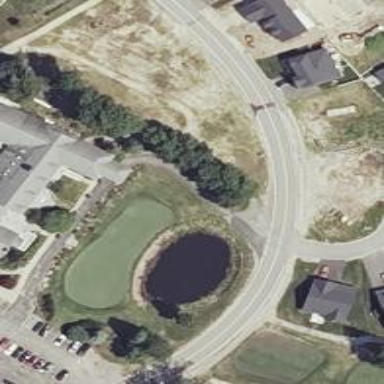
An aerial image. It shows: Service road used as golf cart path.